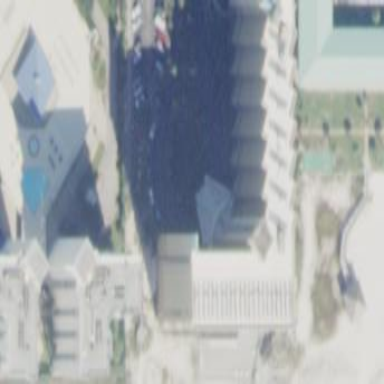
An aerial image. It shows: Hotel building.